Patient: sex M, age 79
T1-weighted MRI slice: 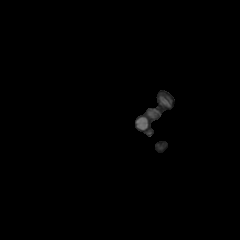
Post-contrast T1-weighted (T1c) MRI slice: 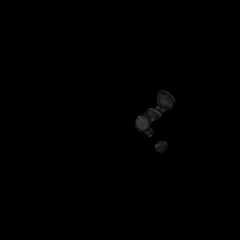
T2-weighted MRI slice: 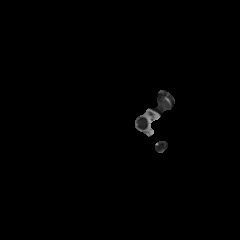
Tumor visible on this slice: no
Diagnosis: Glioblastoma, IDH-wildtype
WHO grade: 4